Question: I am trying to develop a web application on Java EE 7 using maven in GlassFish server. My project give an error and I could not solve it! I have added a screenshot of my whole project. A session bean is in EJB package. And a managed bean in Web package. Injection not working properly. Can anybody help me?

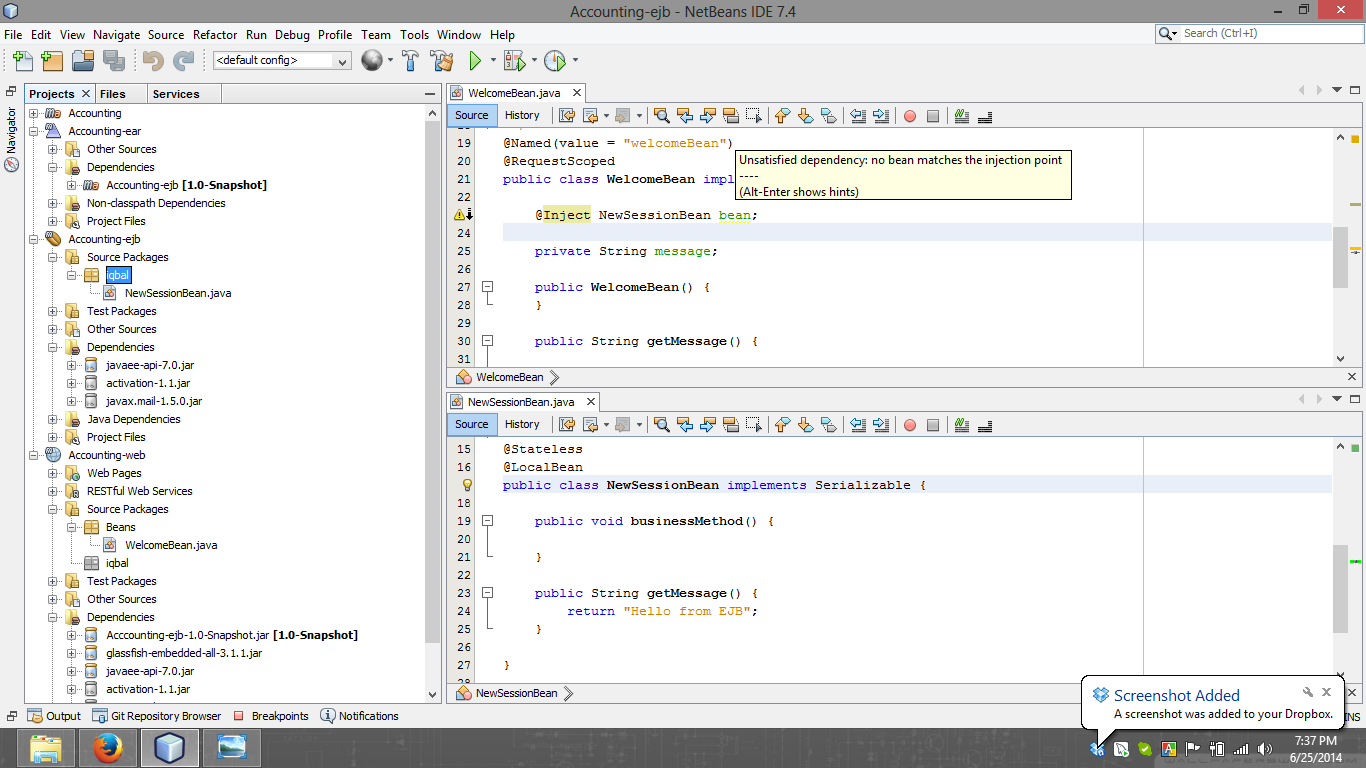
Answer: most probably you are missing the beans.xml file in resources/META-INF/ do you have it ? An empty one will also do